Question: Again and again on every project running I'm getting the same error. Sometimes deleting derived data helps, sometimes it doesn't.
This started after my team leader had accepted new license agreement for the iOS Team Development Program, I suppose, but I'm not sure.
What can be the cause of the problem?
How can I fix it?
'''
(null): error: No such file or directory - old dSYM file cannot be overwritten: old: '/Users/.../Xcode/DerivedData/Project-gzbujuaqsogtbwbatsbvviqtmsqf/Build/Products/Debug-iphonesimulator/Project.app.dSYM/Contents/Resources/DWARF/Project'
'''
update:
Also, I've noticed that some duplicated schemes appeared.

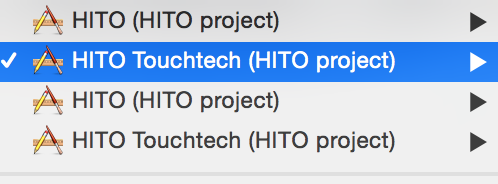
Answer: I get this problem because I had the same target (the tests corresponding to a framework) repeated twice. I delete one of them and the problem disappear.